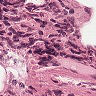
Metastatic tissue present: no